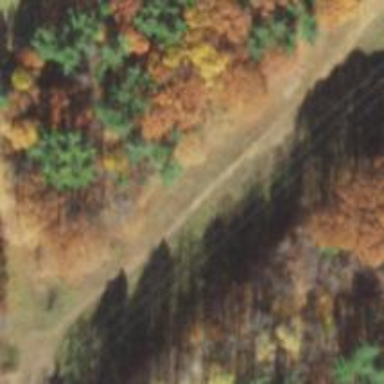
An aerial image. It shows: Path with grade4 tracktype.